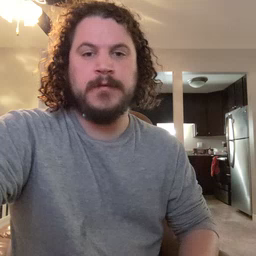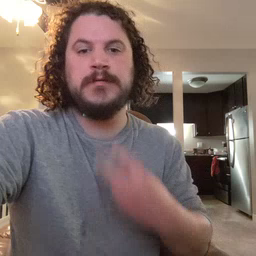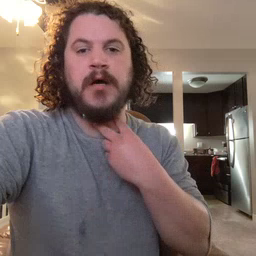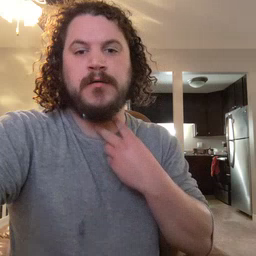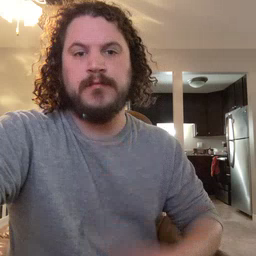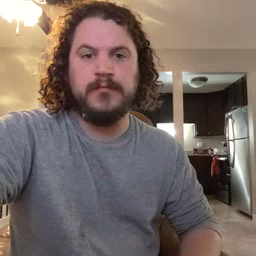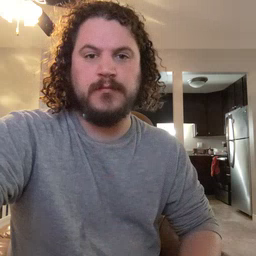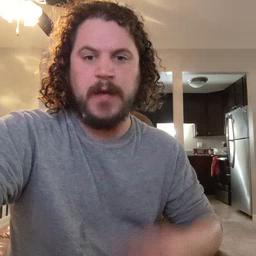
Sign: stuck